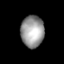
Tissue: lung
Cell type: Epithelial cells
Senescence score: 0.605
Nuclear area (px): 720
Mean DAPI intensity: 153.017